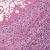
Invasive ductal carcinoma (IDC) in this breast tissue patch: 0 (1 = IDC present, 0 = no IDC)